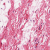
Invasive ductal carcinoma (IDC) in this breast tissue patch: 0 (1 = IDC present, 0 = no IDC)